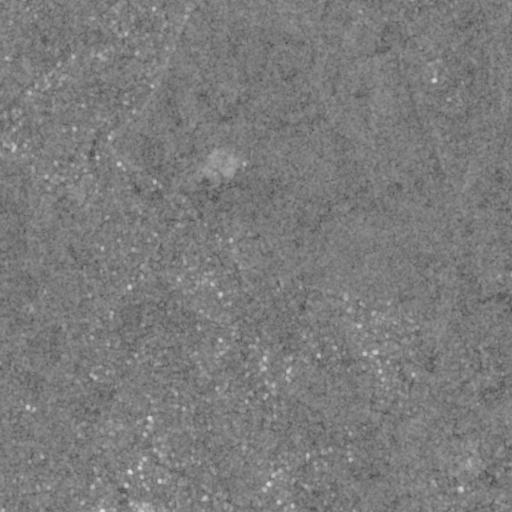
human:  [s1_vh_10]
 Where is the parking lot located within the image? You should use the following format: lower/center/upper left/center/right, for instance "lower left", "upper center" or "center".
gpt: The parking lot is located in the upper left of the image.
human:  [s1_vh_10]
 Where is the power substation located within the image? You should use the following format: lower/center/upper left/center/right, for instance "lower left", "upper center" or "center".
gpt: The power substation is located in the upper center of the image.
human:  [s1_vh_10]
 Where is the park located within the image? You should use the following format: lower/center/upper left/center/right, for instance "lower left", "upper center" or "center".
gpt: There is no park in the image.

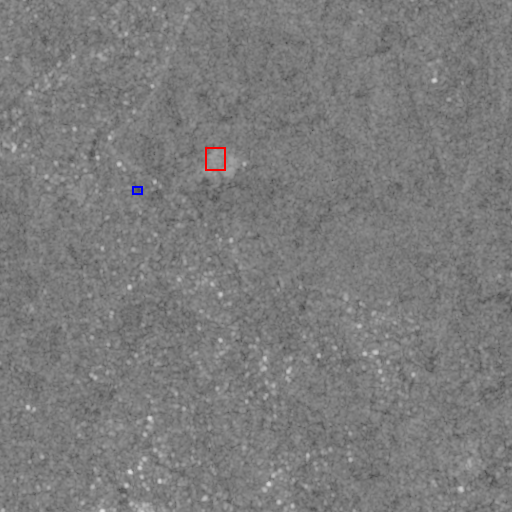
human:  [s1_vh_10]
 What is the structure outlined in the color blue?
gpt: The structure outlined in blue is a park.
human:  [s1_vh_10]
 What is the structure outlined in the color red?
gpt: The structure outlined in red is a power substation.
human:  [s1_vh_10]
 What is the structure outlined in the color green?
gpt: There is no green outline.